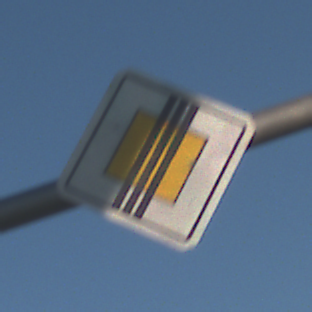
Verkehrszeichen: EndeVorfahrtsstrasse
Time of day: MorningAfternoon
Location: Outdoor (Nature)
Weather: Clear
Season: Winter
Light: Natural